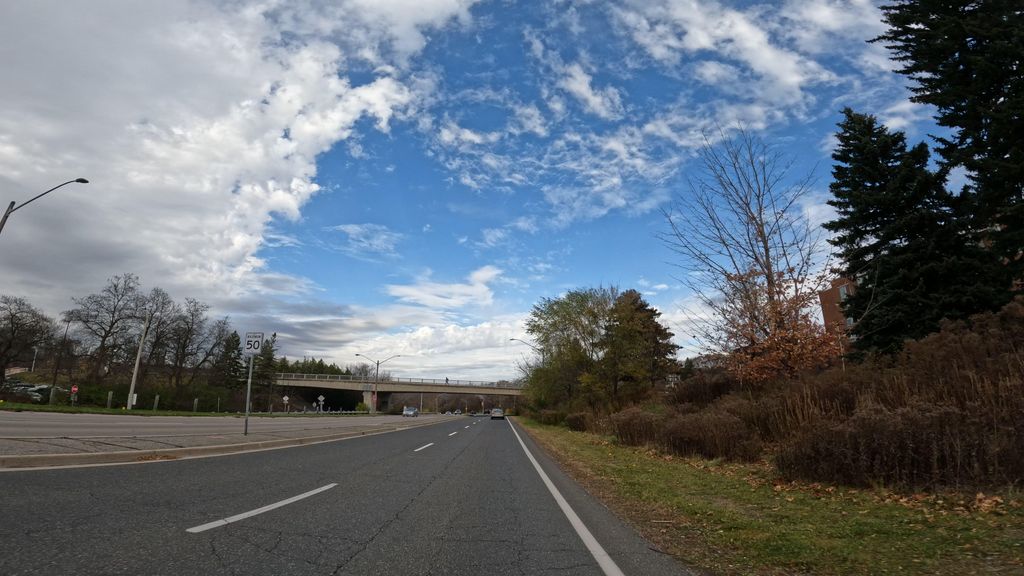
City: hamilton